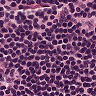
Metastatic tissue present: no